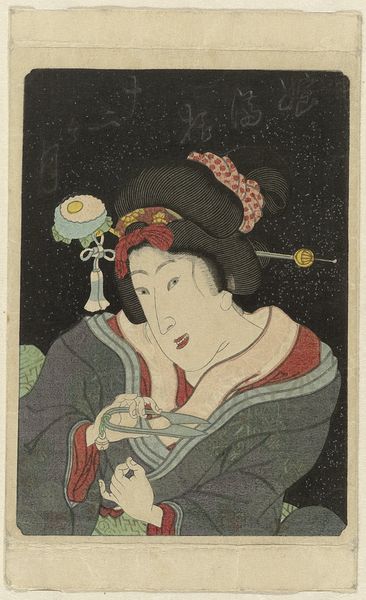
Titel: Vrouw knipt haar nagels
Standort: Amsterdam
Institution: Rijksmuseum
Schlagwörter: frau, haare, japan, schere, haarnadel, kimono, hutnadel